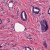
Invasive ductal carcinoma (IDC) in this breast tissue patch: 0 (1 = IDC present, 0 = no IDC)